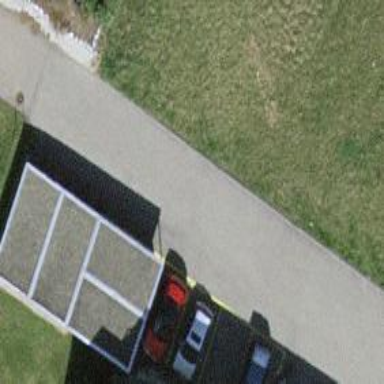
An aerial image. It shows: Group of garages.